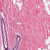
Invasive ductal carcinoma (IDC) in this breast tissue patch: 0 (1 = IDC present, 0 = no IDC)